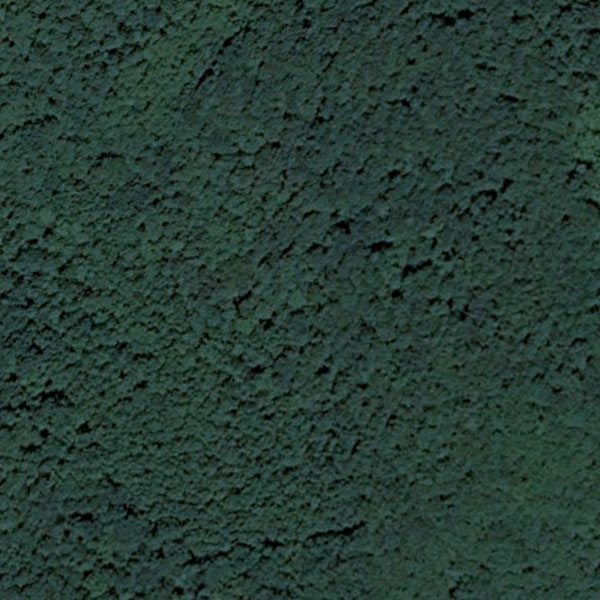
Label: Forest